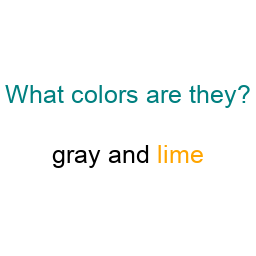
Color: black, orange
Color name shown: gray, lime
Background color: white
Question text color: teal